Interaction volume radius: 5 \u00c5
Interaction volume height: 20 \u00c5
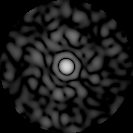
Disorder parameter: 0.755